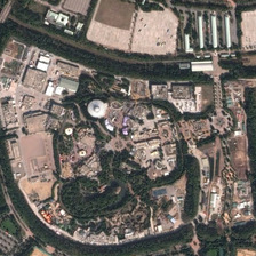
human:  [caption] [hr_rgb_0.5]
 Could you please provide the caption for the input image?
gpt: There are many cars in the park.

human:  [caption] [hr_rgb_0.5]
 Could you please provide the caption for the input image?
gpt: There are many cars in the park.

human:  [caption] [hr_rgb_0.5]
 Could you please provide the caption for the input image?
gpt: There are many cars in the park.

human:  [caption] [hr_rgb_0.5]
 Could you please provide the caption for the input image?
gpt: There are many cars in the park.

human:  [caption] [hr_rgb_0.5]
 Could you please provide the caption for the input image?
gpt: There are many cars in the park.